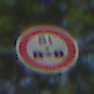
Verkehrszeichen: TatsaechlicheAchslast
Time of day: Midday
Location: Outdoor (Suburban)
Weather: Clear
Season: NotSpecified
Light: Natural